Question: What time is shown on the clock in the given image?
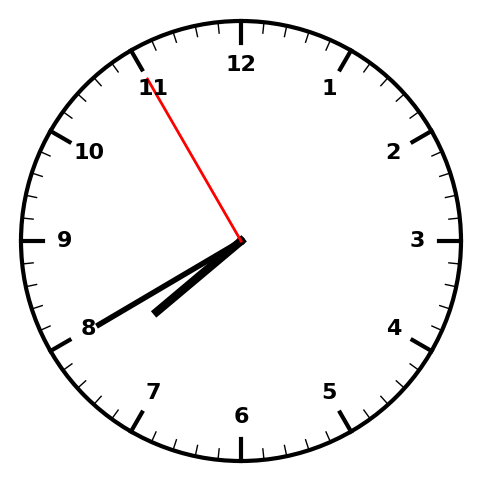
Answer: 07:39:55